Interaction volume radius: 5 \u00c5
Interaction volume height: 15 \u00c5
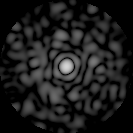
Disorder parameter: 0.8074